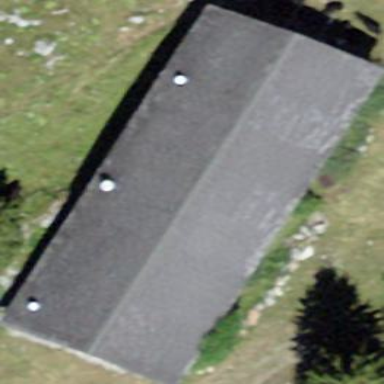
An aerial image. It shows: Building serving as picnic shelter.